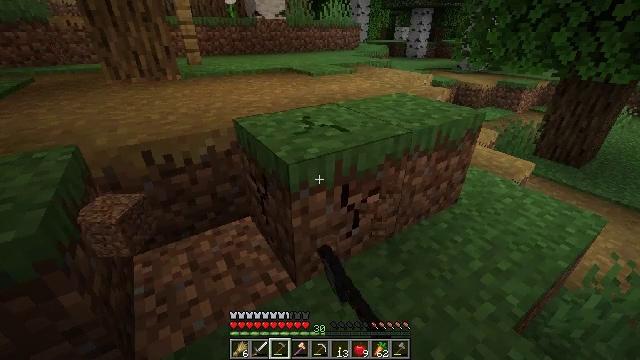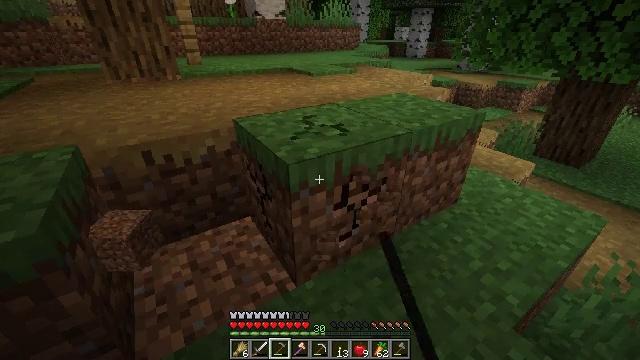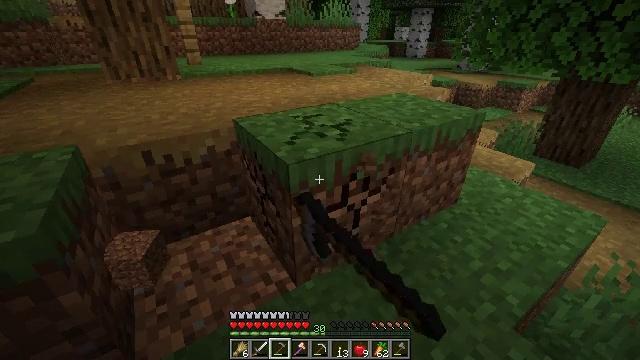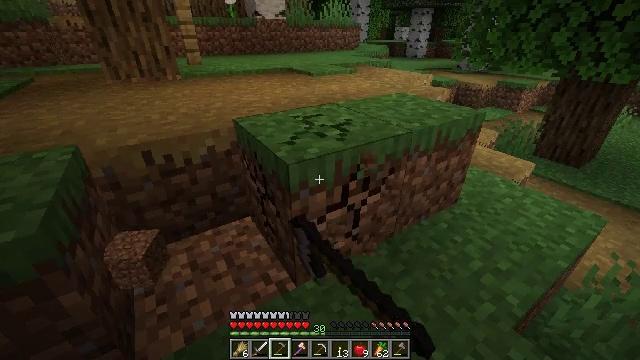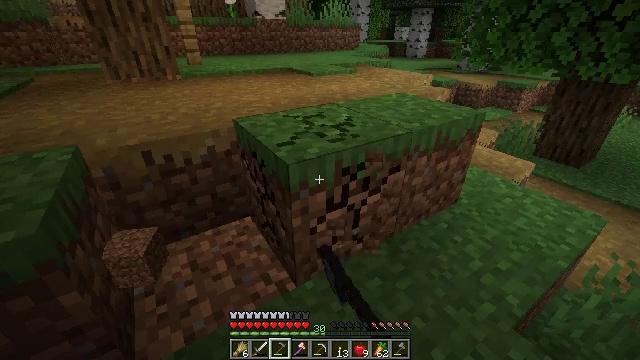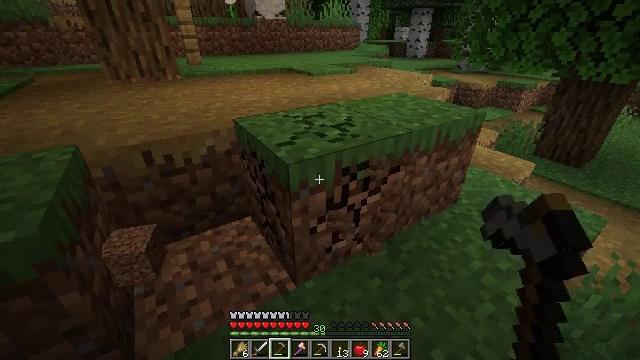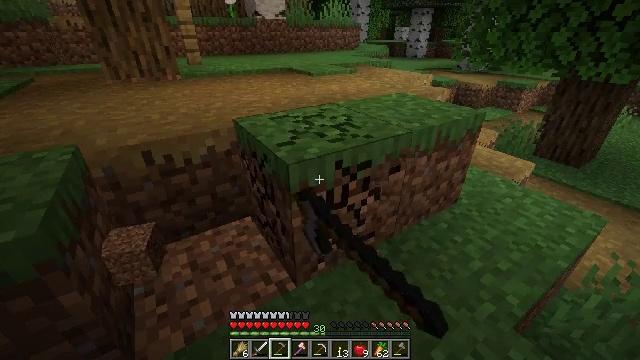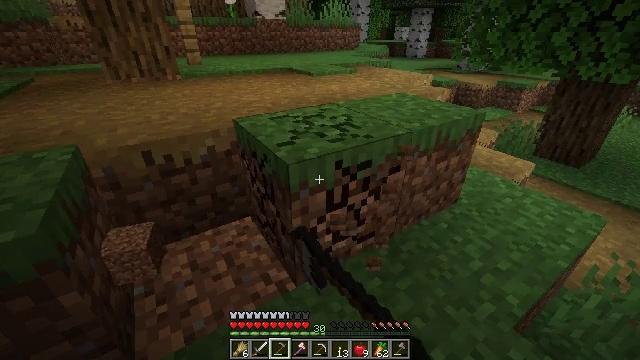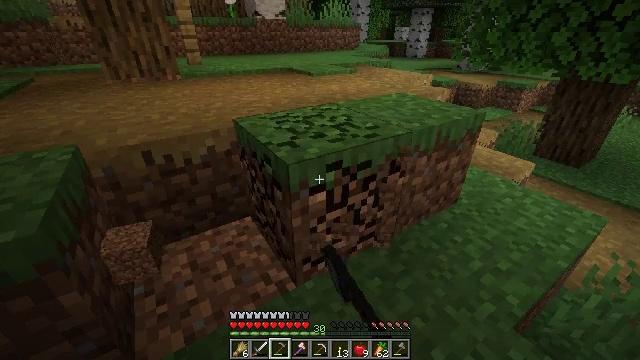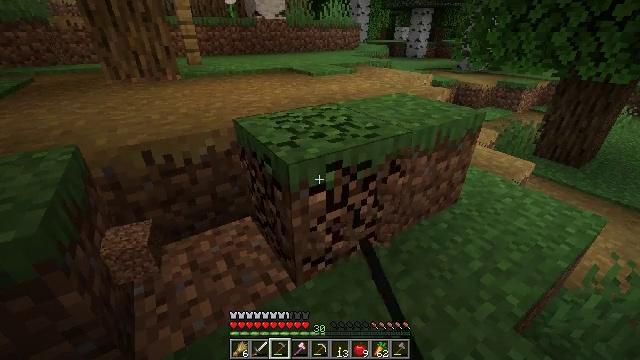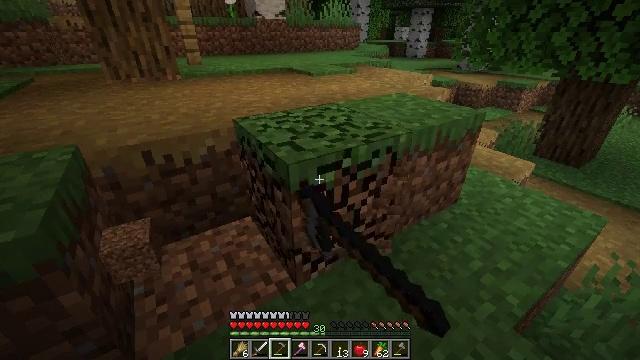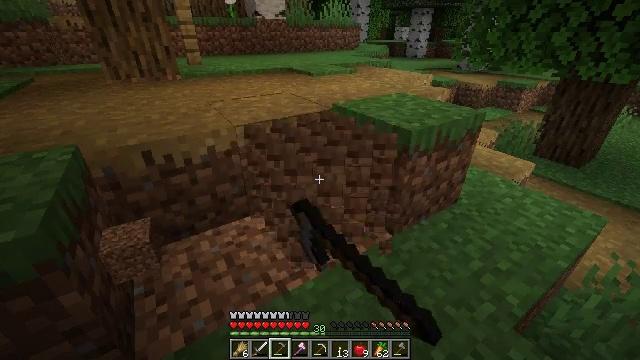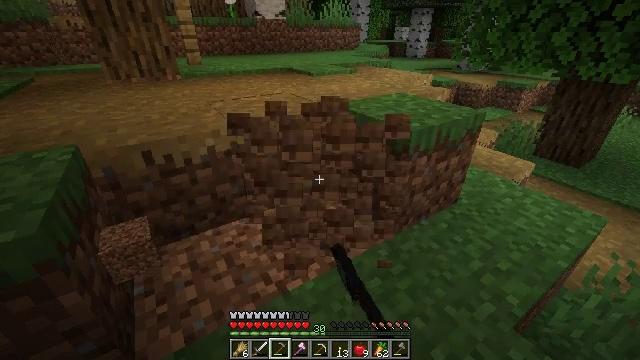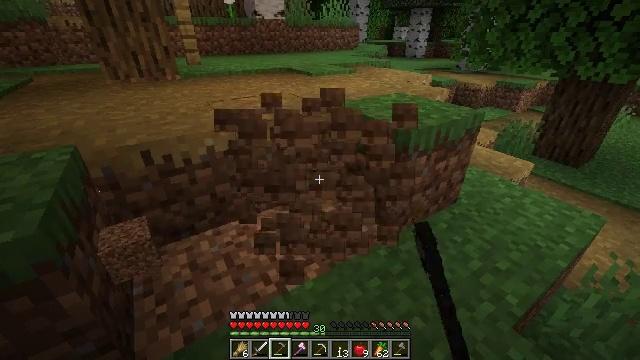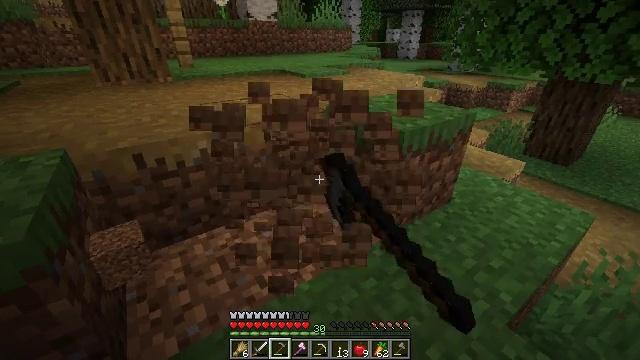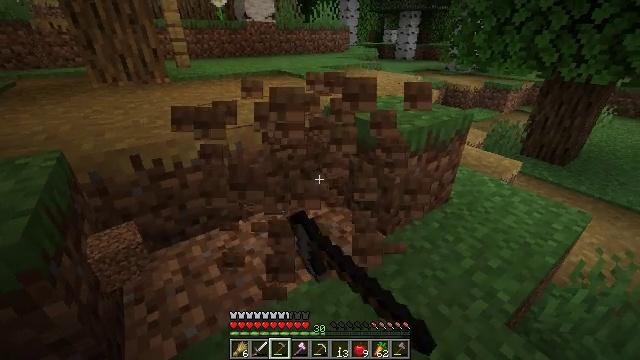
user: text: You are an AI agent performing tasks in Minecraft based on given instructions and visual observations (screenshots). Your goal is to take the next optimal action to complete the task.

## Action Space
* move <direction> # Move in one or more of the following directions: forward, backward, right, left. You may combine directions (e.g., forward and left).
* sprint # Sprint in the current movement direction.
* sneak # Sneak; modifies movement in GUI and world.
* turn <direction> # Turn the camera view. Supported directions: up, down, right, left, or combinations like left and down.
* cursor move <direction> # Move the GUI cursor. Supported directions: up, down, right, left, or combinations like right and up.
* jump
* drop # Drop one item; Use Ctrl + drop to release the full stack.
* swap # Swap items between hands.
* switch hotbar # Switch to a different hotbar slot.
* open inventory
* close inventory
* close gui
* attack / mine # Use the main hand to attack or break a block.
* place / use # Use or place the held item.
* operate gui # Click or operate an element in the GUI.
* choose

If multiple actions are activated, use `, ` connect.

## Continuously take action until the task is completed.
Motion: motion action
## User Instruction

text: Dig up the grass block for dirt.
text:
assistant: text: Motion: attack / mine
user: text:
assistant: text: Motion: attack / mine
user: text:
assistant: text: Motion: attack / mine
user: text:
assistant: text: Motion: attack / mine
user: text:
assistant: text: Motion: attack / mine
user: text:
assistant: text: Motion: attack / mine
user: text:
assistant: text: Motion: attack / mine
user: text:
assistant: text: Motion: attack / mine
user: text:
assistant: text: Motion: attack / mine
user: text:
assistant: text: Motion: attack / mine
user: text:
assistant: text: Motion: attack / mine
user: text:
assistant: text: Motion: attack / mine
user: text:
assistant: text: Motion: attack / mine
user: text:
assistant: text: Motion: turn right, attack / mine
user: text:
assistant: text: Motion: attack / mine
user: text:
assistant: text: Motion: attack / mine
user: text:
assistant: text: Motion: turn right and up, attack / mine
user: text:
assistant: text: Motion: turn right and up, attack / mine
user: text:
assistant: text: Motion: turn right and up, attack / mine
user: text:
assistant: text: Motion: attack / mine
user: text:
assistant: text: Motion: attack / mine
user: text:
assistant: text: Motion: attack / mine
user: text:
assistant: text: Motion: attack / mine
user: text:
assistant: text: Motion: attack / mine
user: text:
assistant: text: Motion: attack / mine
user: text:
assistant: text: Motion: attack / mine
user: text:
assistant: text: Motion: attack / mine
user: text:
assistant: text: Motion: attack / mine
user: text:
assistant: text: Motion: attack / mine
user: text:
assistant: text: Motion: attack / mine